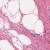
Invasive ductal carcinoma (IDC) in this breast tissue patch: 0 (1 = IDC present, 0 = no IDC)